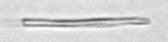
Label: fiber